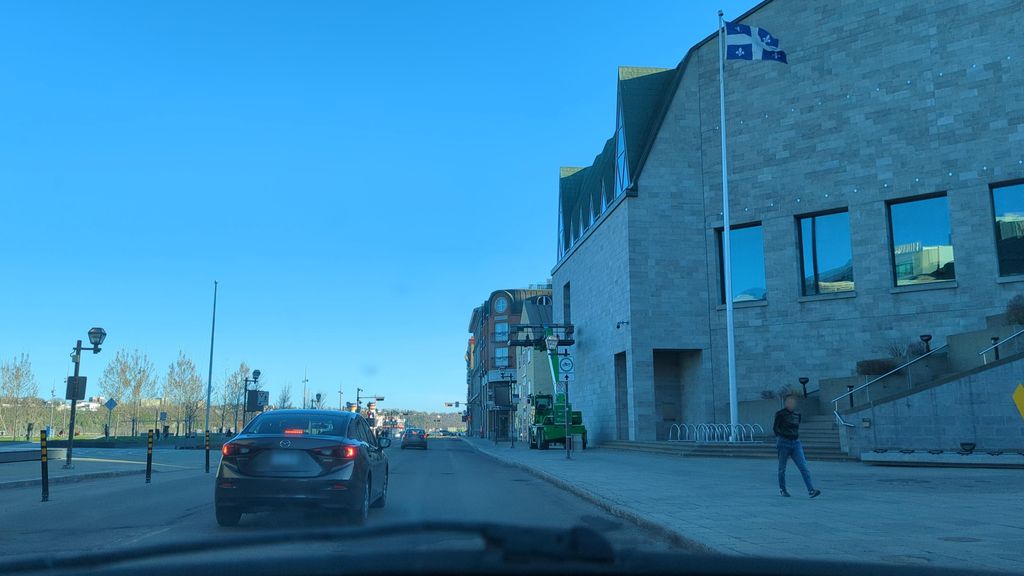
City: quebec_city